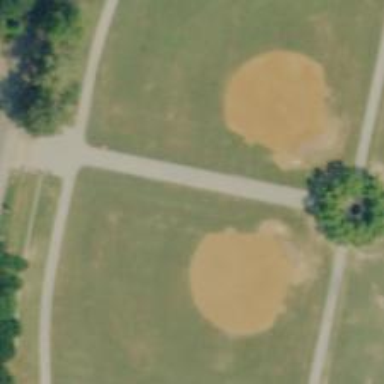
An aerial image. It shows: Baseball pitch for leisure land activities.